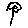
Label: flower